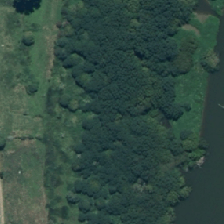
Land cover: deciduous_hardwood